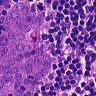
Metastatic tissue present: yes